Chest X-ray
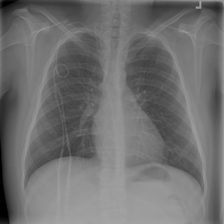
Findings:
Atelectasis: negative
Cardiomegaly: negative
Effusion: negative
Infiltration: negative
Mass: negative
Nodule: negative
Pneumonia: negative
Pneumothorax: negative
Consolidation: negative
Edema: negative
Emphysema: negative
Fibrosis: negative
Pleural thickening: negative
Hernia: negative